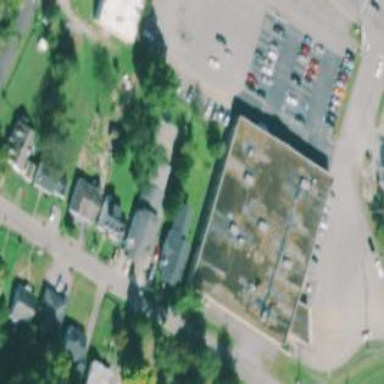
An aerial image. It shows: Clinic building offering healthcare services.